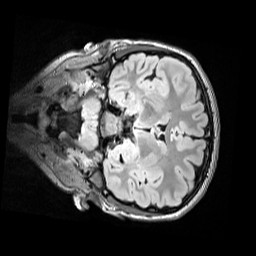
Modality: FLAIR
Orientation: coronal
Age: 14
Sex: female
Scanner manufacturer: siemens
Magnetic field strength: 3 T
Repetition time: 5 s
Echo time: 0.388 s